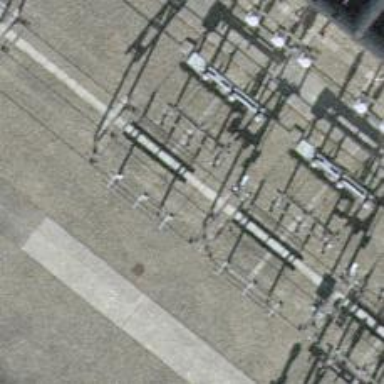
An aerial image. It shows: Power line with three cables configured as busbar.